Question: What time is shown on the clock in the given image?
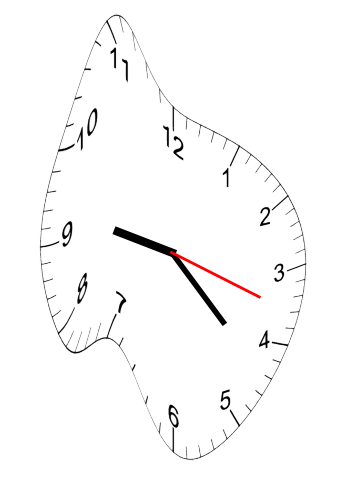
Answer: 09:22:18